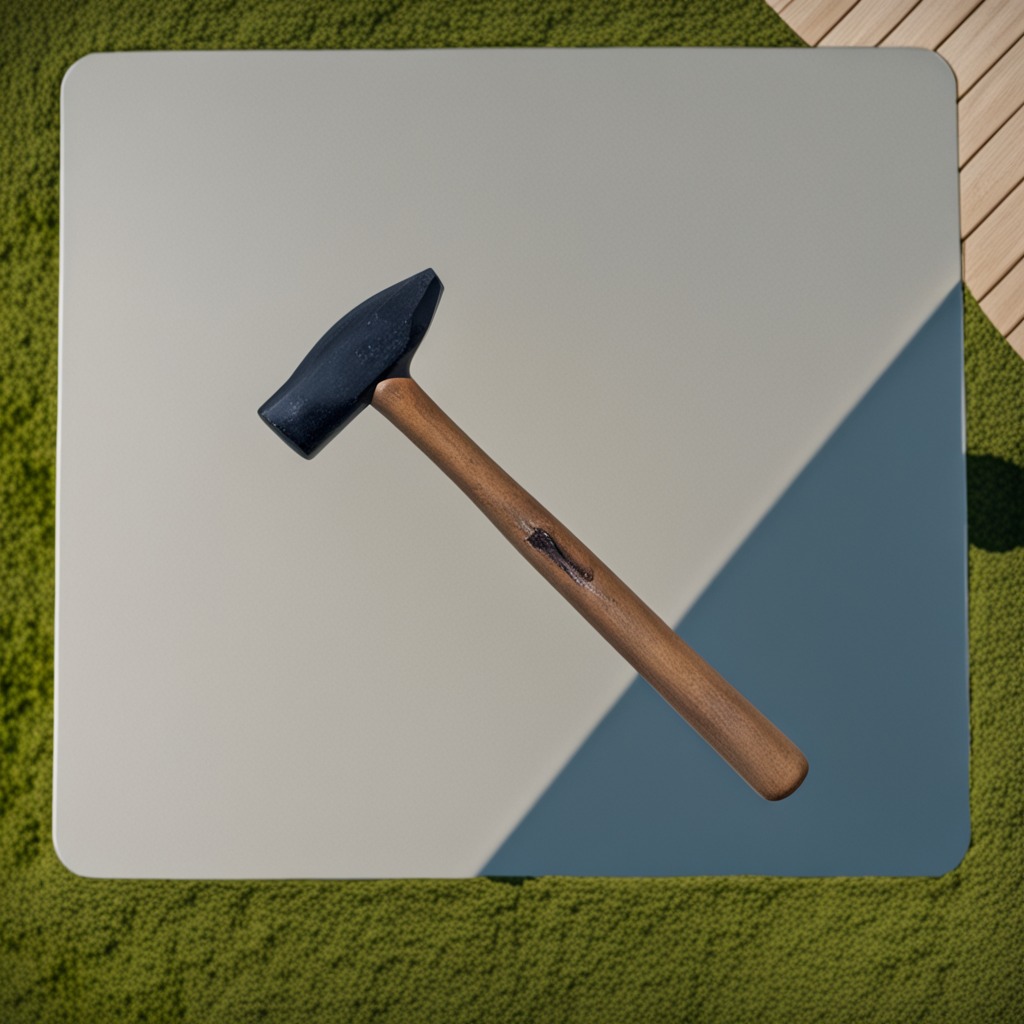
A hammer lies on the table.